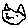
Label: cat